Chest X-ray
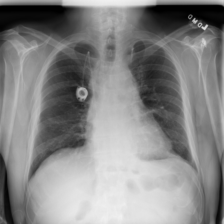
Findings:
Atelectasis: negative
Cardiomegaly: negative
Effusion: negative
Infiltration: negative
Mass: negative
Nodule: negative
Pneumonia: negative
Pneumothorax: negative
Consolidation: negative
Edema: negative
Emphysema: negative
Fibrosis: negative
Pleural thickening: positive
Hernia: negative